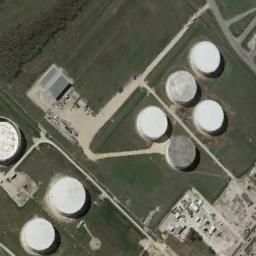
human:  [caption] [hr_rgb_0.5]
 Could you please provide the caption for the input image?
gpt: There are two identical storage tanks beside a white house .

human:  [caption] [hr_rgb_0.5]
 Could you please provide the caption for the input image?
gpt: The storage tanks are surrounded by grass .

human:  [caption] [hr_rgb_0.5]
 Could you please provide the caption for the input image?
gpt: There are several neatly arranged large oil storage tanks in the factory, And there are large lawns in the factory .

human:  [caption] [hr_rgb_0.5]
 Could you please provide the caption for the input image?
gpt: There are many storage tanks on the grass .

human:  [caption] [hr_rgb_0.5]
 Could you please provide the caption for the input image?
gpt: There are several storage tanks of the same size on the green meadow .